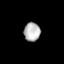
Tissue: skin
Cell type: Epithelial cells
Senescence score: 0.8719
Nuclear area (px): 300
Mean DAPI intensity: 181.98